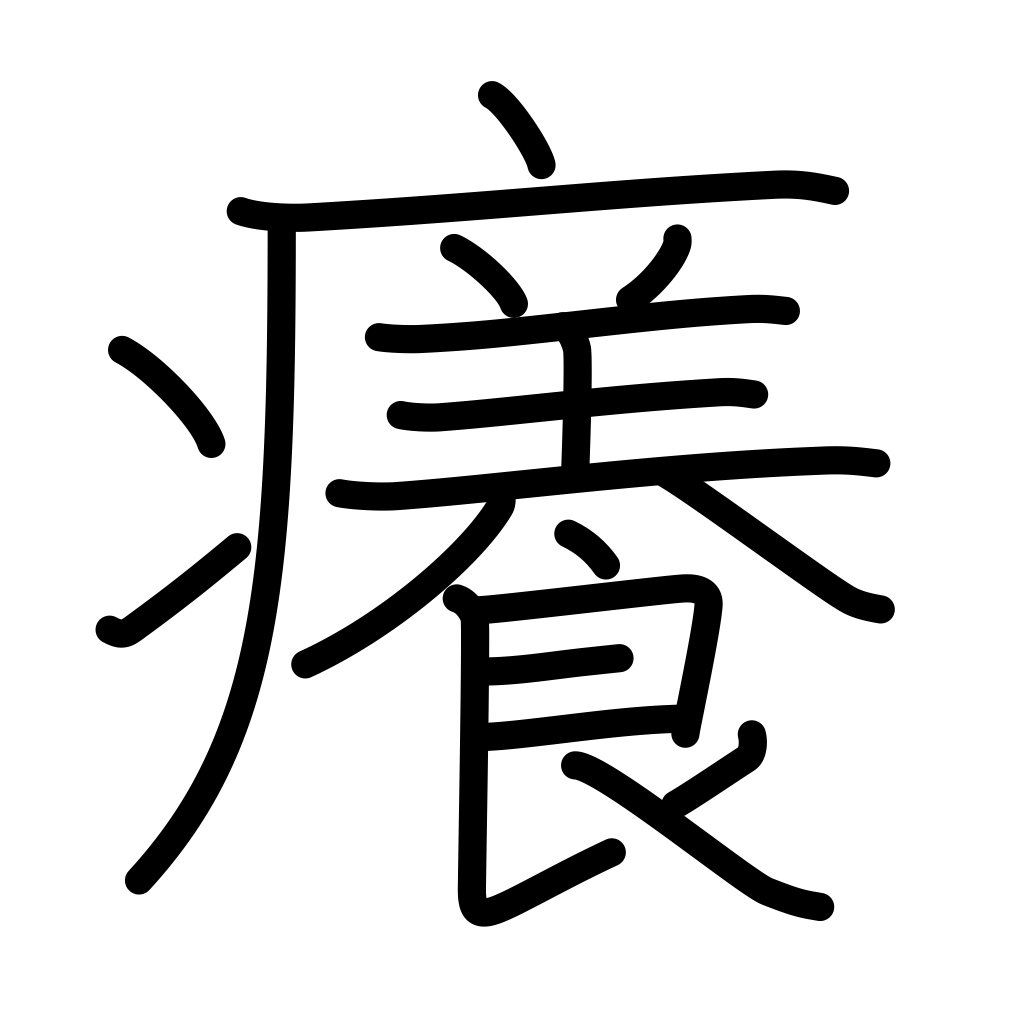
Meaning: itchy